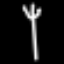
Label: fork